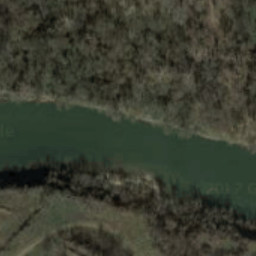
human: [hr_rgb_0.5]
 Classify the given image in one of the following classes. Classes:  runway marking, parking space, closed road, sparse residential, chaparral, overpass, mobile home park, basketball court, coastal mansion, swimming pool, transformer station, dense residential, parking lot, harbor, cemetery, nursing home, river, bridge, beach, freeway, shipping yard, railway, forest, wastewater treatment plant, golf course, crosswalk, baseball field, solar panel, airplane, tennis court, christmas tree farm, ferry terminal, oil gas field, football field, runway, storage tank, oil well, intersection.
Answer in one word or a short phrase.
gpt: river